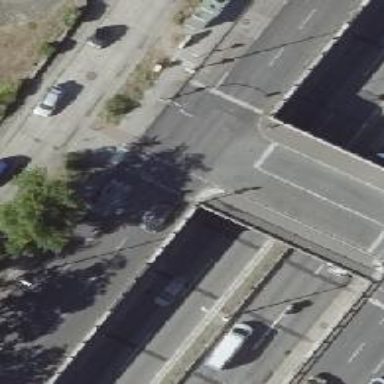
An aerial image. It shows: Asphalt secondary road with dedicated lane for buses on the right.